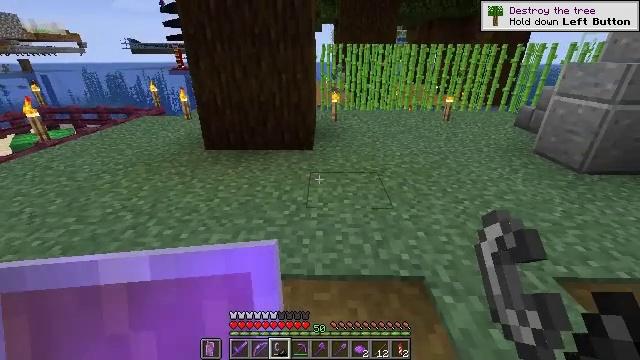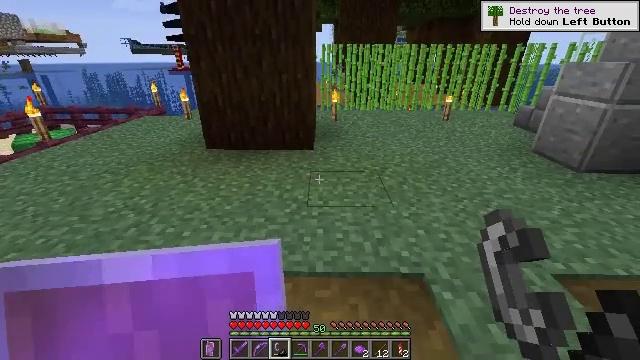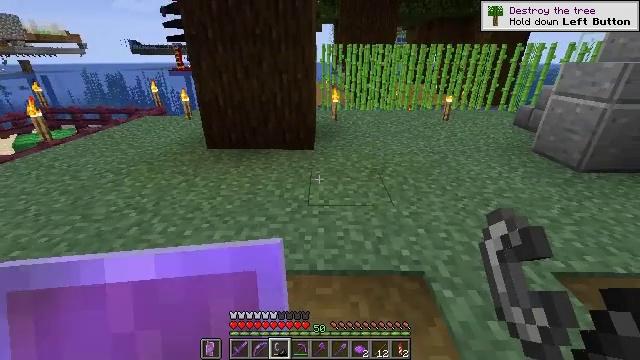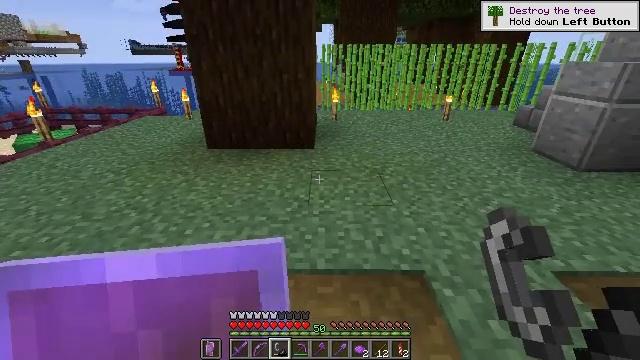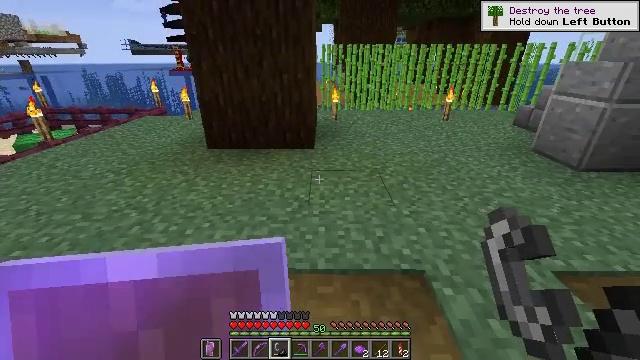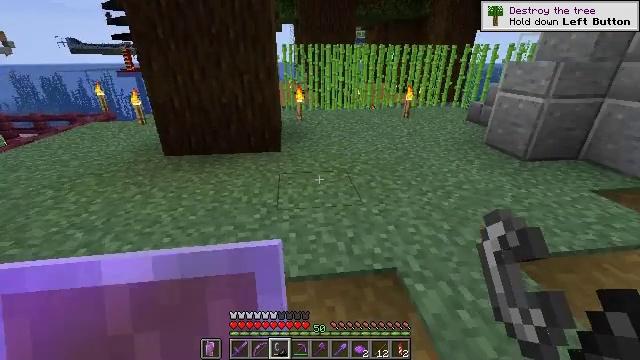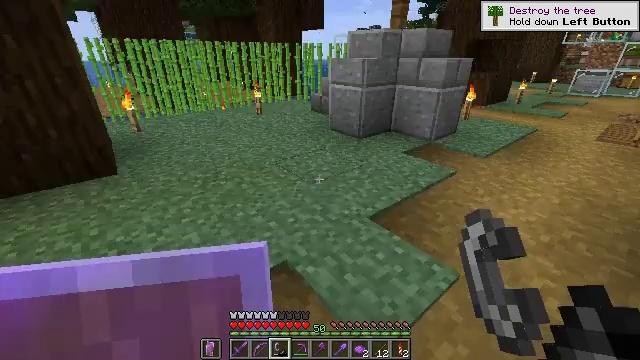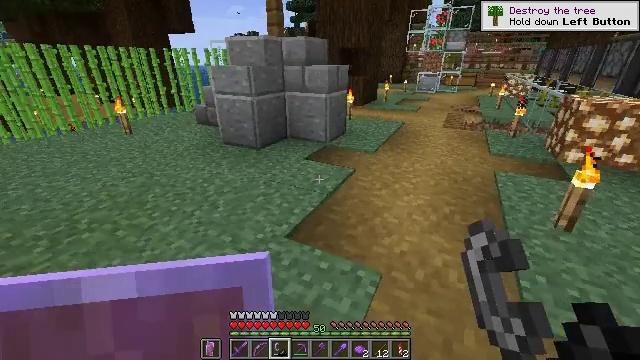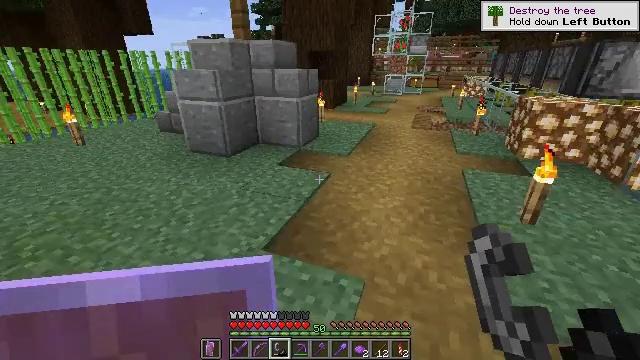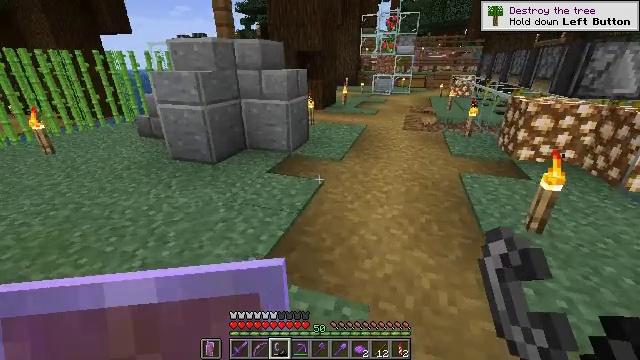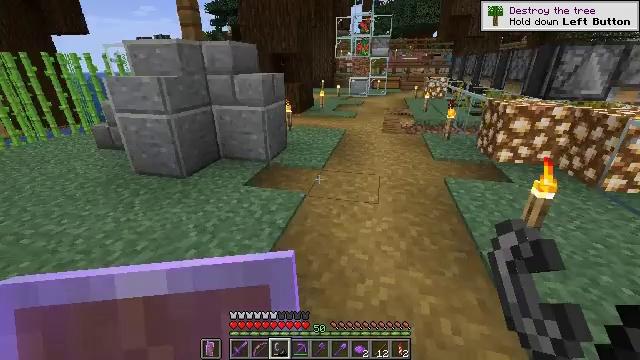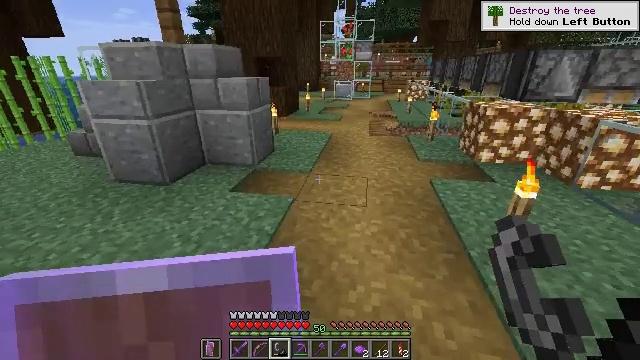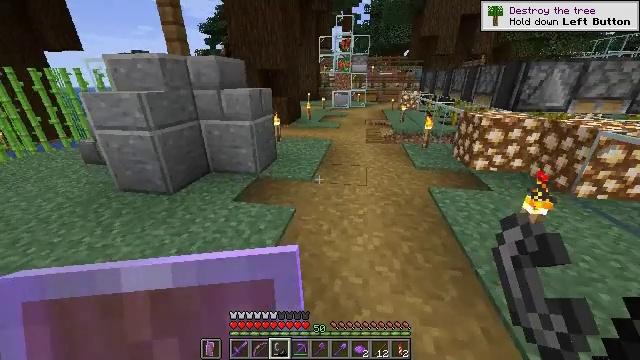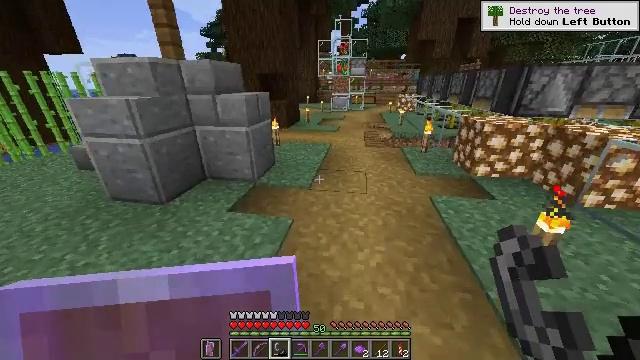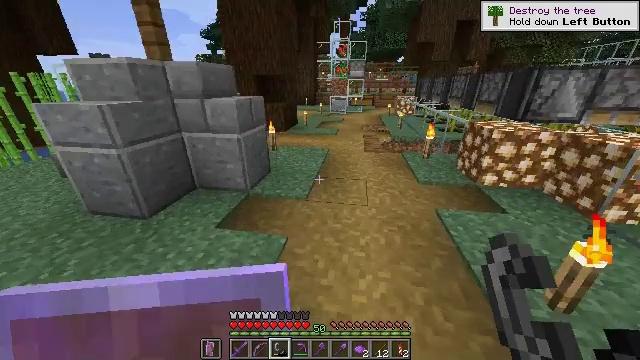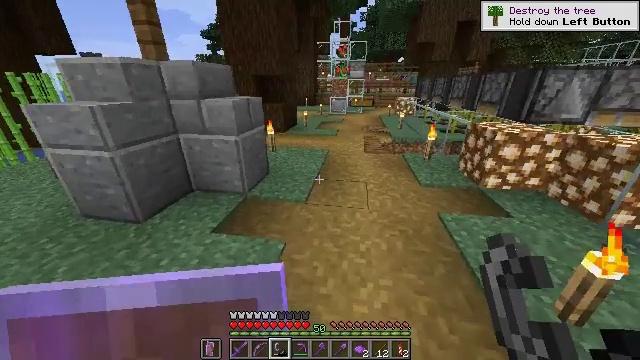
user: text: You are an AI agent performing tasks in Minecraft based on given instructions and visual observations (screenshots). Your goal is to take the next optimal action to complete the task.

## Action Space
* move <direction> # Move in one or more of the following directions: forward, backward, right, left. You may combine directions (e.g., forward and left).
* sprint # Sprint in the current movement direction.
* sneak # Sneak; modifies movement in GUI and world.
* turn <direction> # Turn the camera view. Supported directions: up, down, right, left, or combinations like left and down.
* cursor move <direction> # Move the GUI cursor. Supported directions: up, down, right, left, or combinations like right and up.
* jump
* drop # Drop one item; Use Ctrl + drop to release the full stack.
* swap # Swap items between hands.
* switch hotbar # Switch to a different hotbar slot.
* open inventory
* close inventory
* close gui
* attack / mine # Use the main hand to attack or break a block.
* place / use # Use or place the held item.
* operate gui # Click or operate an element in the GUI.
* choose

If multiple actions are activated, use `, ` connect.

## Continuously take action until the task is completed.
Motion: motion action
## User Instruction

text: Put a banner and purple dye in the crafting grid to craft a purple banner.
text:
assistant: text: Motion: no_op
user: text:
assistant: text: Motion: no_op
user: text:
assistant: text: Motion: no_op
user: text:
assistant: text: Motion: no_op
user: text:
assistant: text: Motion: move forward, turn right
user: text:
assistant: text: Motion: move forward, turn right
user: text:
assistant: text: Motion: move forward, turn right and up
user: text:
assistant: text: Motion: move forward, turn right
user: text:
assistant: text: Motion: move forward, turn right
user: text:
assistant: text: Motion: move forward, sprint, turn right
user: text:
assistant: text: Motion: move forward, sprint, turn right
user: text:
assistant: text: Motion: move forward, sprint
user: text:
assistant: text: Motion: move forward, sprint
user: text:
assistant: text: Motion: move forward, sprint
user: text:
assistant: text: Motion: move forward, sprint
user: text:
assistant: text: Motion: move forward, sprint
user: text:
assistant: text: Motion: move forward, sprint
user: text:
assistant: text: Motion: move forward, sprint
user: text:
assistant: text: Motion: move forward, sprint
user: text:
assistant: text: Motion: move forward, sprint
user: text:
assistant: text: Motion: move forward, sprint
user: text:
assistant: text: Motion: move forward, sprint
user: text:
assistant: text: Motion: move forward, sprint
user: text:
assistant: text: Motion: move forward, sprint
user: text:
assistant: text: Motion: move forward, sprint
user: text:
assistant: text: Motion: move forward, sprint
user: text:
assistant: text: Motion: move forward, sprint
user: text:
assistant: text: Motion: move forward, sprint
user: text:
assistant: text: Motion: move forward, sprint
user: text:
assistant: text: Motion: move forward, sprint